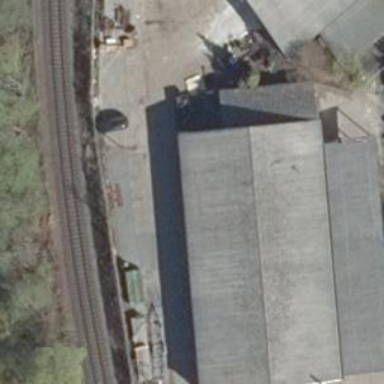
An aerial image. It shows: Industrial building.